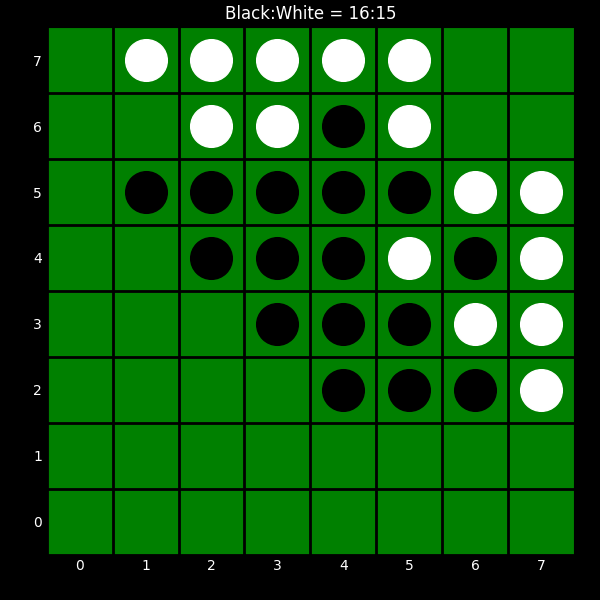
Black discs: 16
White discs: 15